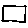
Label: square